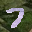
Label: 7